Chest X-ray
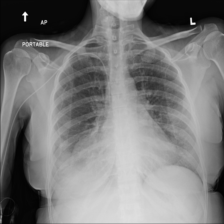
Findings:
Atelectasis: negative
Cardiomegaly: negative
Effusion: positive
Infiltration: positive
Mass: negative
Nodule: negative
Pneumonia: negative
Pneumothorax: negative
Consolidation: negative
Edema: negative
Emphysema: negative
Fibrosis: negative
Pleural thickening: negative
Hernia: negative